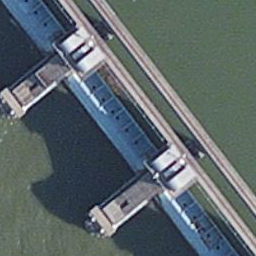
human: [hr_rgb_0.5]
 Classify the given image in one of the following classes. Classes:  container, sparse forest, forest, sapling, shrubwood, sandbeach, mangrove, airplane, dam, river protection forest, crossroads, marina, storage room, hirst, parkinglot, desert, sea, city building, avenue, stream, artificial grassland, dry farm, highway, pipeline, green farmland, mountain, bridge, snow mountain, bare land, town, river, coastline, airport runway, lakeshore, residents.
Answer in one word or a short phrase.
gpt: dam